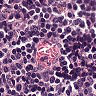
Metastatic tissue present: no